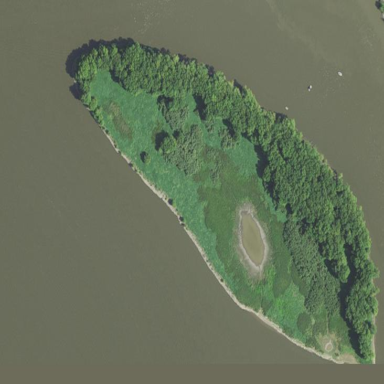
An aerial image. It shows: Island within wetland area.